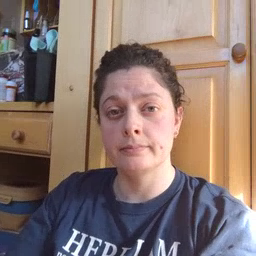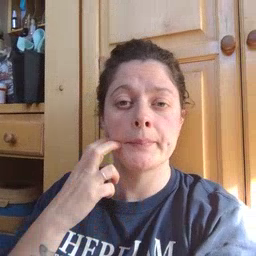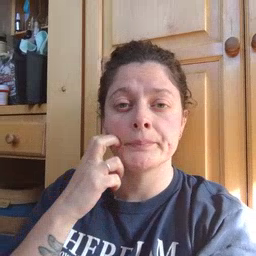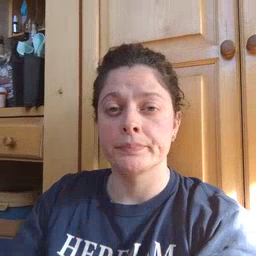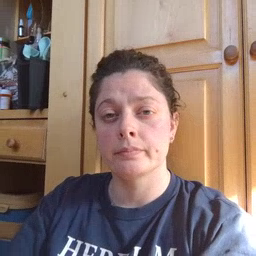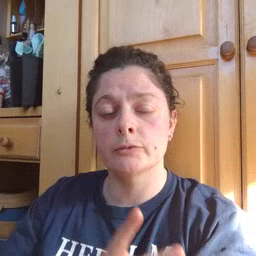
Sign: gum